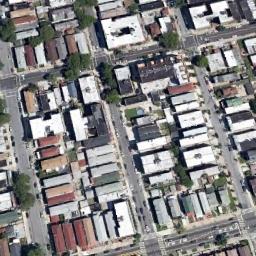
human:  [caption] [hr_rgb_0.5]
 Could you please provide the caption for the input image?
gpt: There are many roads and neatly arranged houses and trees and many vehicles in densely populated areas .

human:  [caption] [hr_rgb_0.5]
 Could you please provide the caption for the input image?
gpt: Most of the houses in the residential area are square .

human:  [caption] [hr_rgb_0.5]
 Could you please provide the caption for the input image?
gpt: The dense residential is next to the road with some cars .

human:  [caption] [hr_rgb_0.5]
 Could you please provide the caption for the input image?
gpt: A dense residential area has lots of houses next to each other while some roads go through the residential area .

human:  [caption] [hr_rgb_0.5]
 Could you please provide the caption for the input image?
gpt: There are many white buildings and some brown buildings on dense residential area .